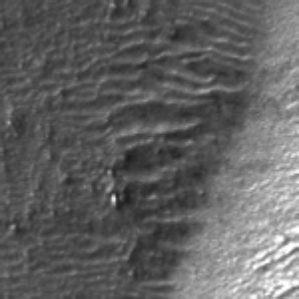
Label: frost